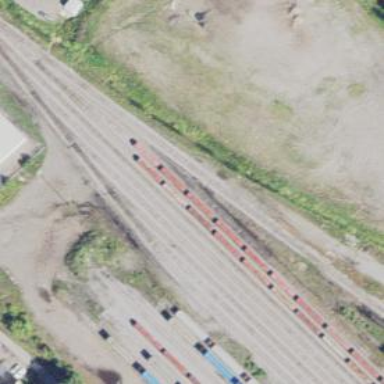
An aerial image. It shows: Railway yard in service.